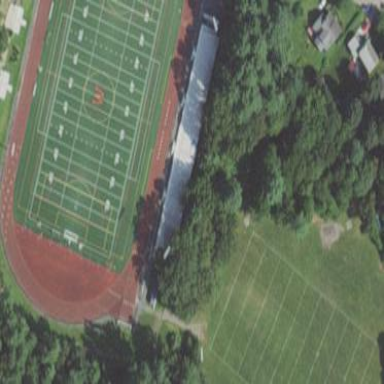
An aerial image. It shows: Multi-sport pitch known as Turf Field at Walpole High School.